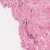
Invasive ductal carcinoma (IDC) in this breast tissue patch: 0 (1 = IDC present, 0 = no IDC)